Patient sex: M
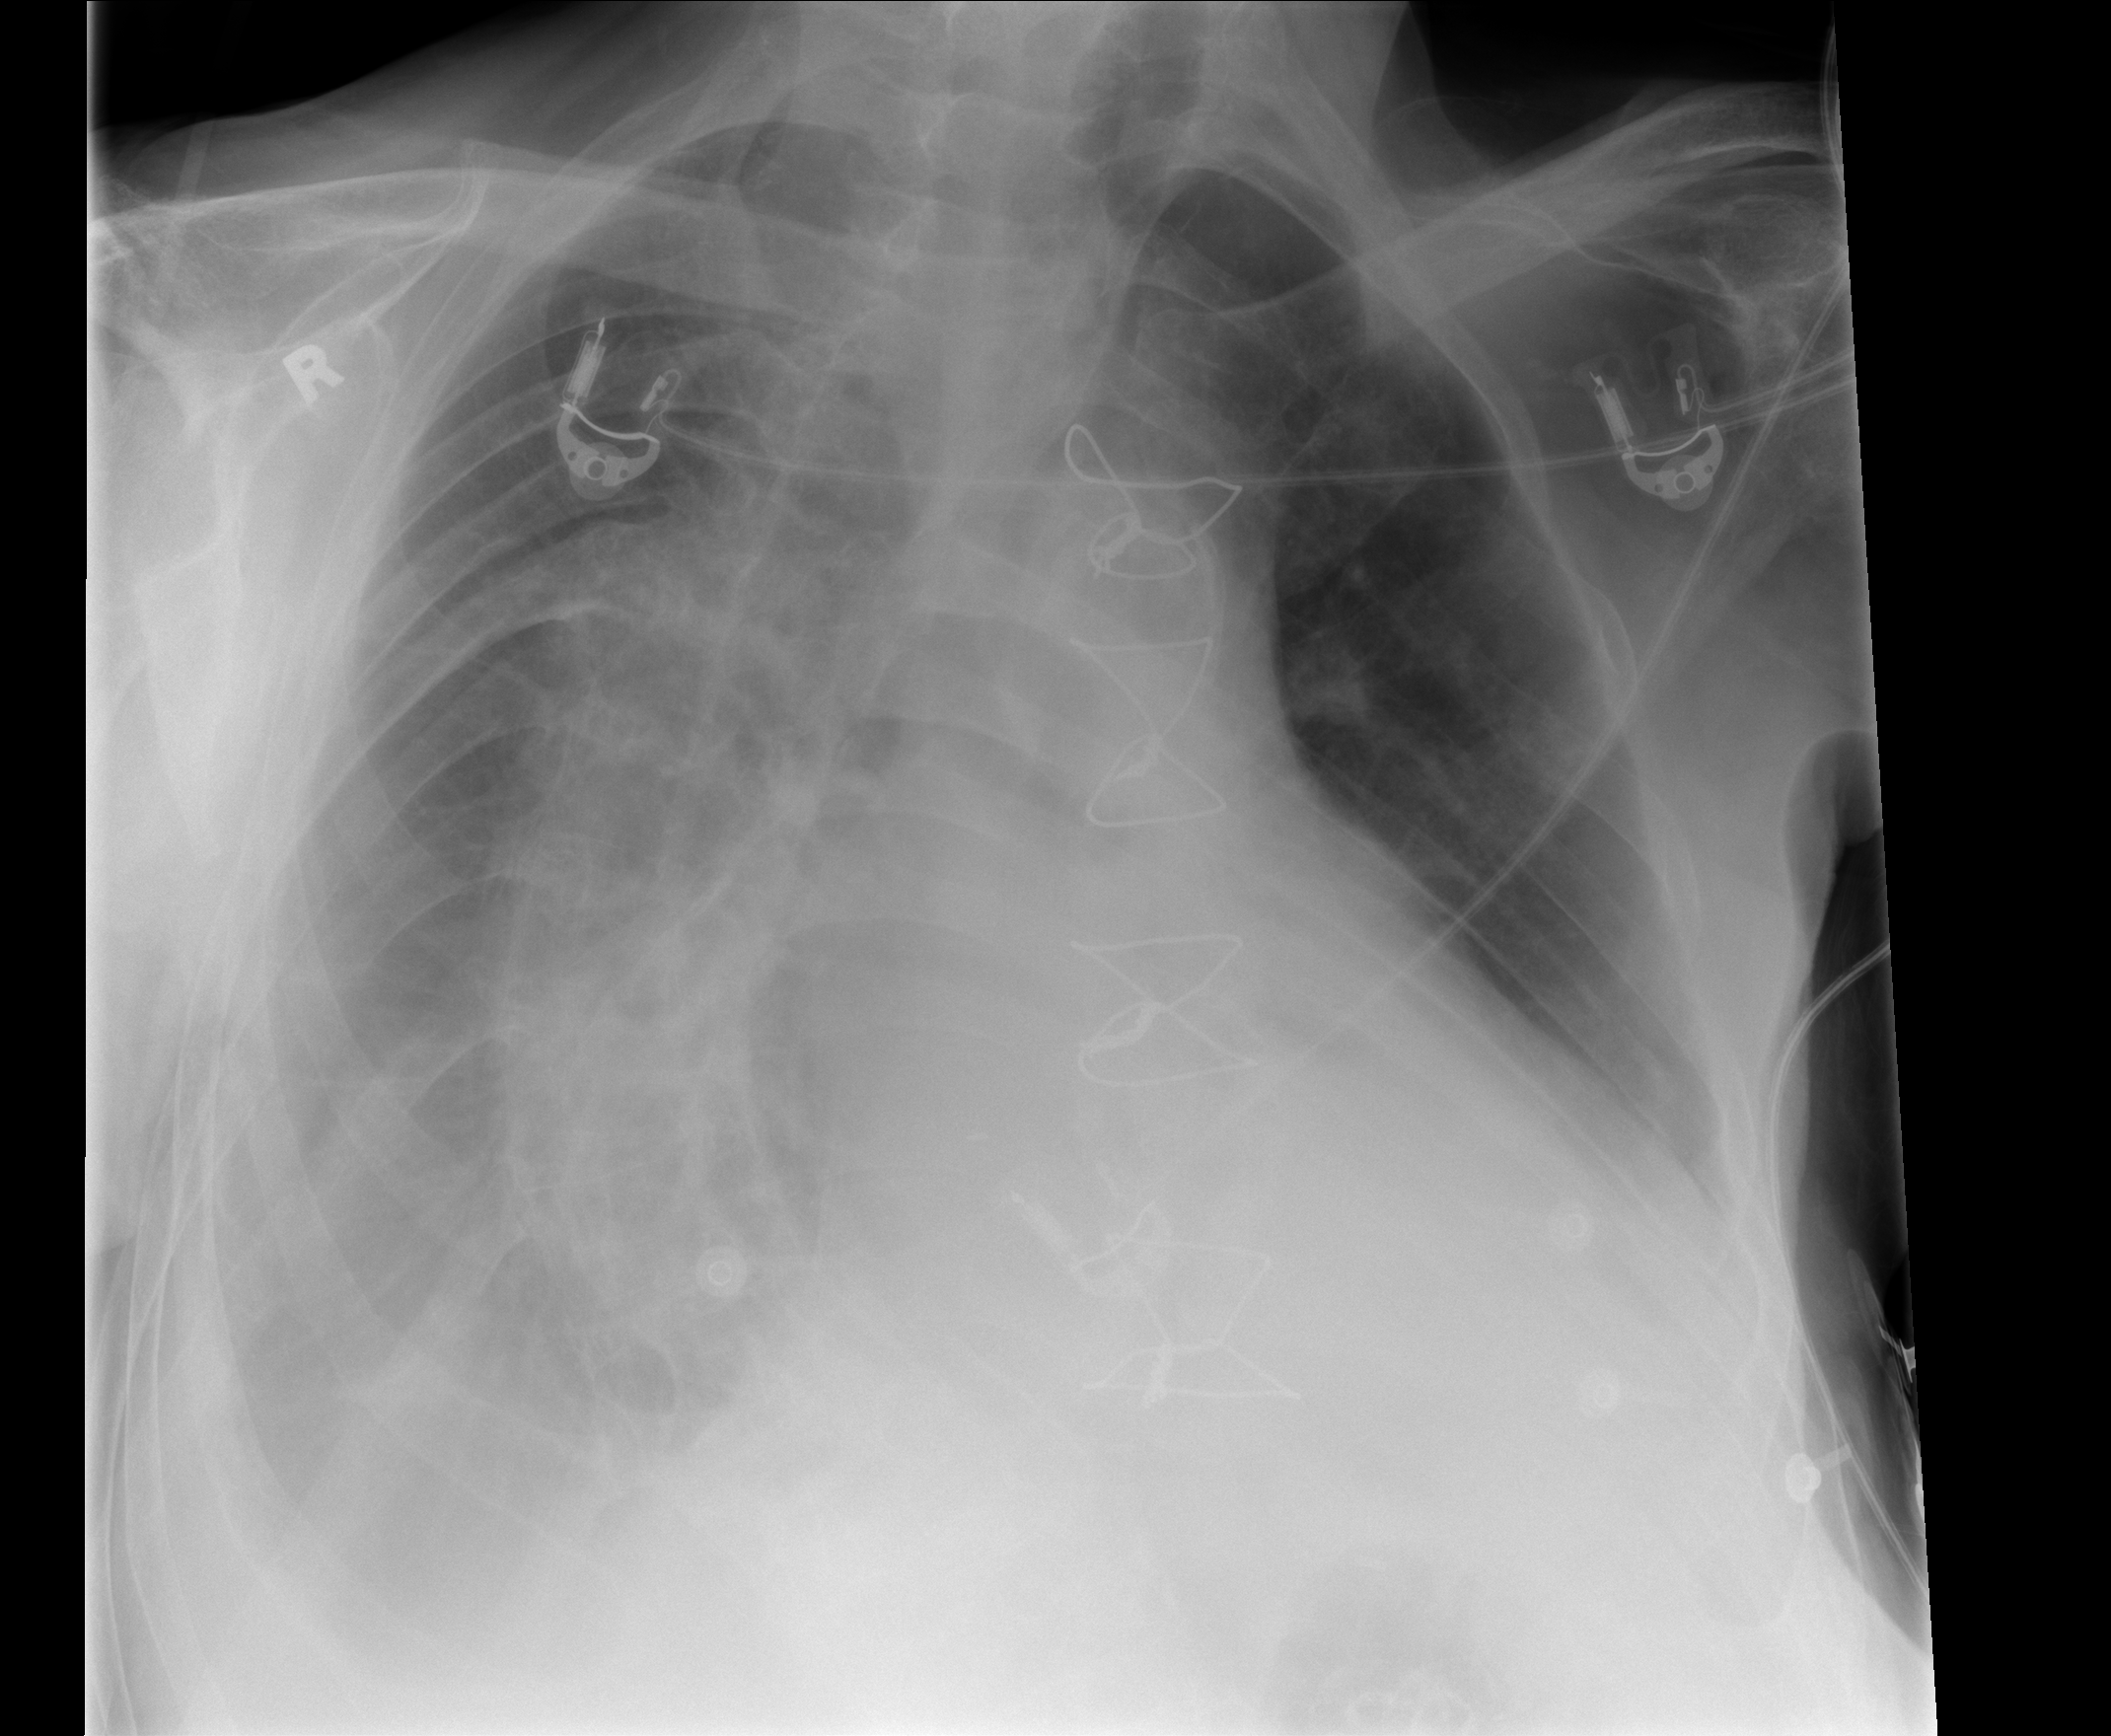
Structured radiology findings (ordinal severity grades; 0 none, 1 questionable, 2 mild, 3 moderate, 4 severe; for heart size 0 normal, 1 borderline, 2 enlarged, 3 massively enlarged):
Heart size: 3
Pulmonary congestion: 0
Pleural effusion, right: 3
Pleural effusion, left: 1
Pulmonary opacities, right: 2
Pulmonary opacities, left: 0
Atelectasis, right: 3
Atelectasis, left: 2